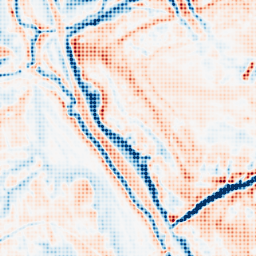
Category: multiscale
Decomposition family: dog_multiscale
Decomposition parameters: sigma_ratio: 1.4
n_scales: 5
base_sigma: 1
Upsampling method: sinc_blackman
Upsampling parameters: scale: 8
kernel_size: 8
Upsampling scale: 8